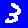
Digit: 3